Question: '''
With Swkbook.Worksheets("SalesRecords")
For intIndex = 1 To .Range("D1", .Range("D1048576").End(xlUp)).Rows.Count - 1
strNewName = .Range("d2").Offset(intIndex - 1, 0).Value
Namesexist = False
For Each wksheet In Nwkbook.Worksheets
If VBA.LCase(strNewName) = VBA.LCase(wksheet.Name) Then
Namesexist = True
End If
Next wksheet
If namesexits = False Then
Set WS = Nwkbook.Worksheets.Add
Worksheets(WS).Name = strNewName
End If
Next intIndex
End With
'''
I am working on a active workbook called "abc" and there are two another workbook called "S" and "N".
Now I want to let the D rows value in S to be the name of each new worksheet in N (without repeat)
The above are my code, however, this statement get error:
'''
Worksheets(WS).Name = strNewName
'''
> Type mismatch.
May you help me to solve the problem? Thanks you.
---
I have declared the variable before the with statement:
'''
Dim intIndex As Integer
Dim strNewName As String
Dim Namesexist As Boolean
'''
but I now get another error:

which is from:
'''
WS.Name = strNewName
'''
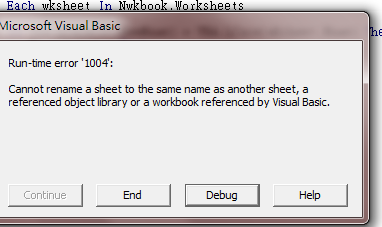
Answer: After this line gets executed
'''
Set WS = Nwkbook.Worksheets.Add
'''
'WS' is a Worksheet object that contains a reference to that new worksheet you just added. You can then change its name like this:
'''
WS.Name = strNewName
'''
In fact, I advise you to declare your variables properly using 'Dim'
'''
Dim WS As Worksheet
'''
This is a good idea for million different reasons, one of which is that you can then use autocomplete to easily see what you can do with your object: